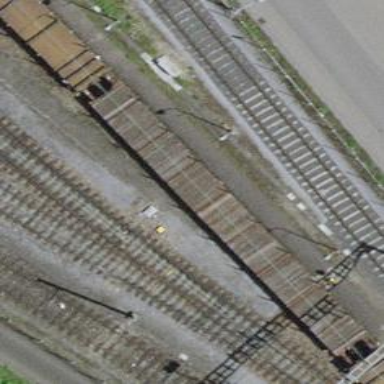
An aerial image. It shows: Railway switch.